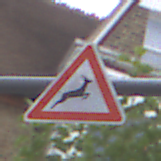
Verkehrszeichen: WildwechselLinks
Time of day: MorningAfternoon
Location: Outdoor (Urban)
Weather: Overcast
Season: NotSpecified
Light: Natural